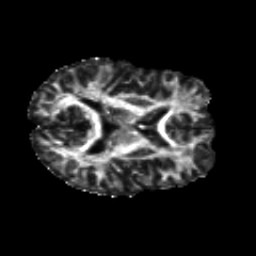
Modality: FA
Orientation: axial
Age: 28
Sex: male
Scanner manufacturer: siemens
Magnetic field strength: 3 T
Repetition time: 8.8 s
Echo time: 0.085 s